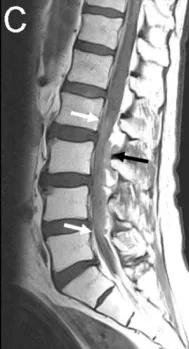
Magnetic resonance imaging (MRI) scan of the lumbar spine eight months after the onset of symptoms. T1-weighted. Images before and after contrast administration show mild contrast enhancing multilobular tumors in the epidural fat behind the dural sac at the level of L3-L4 (black arrows) and a dural sac filled with intradural tumors (white arrows). Note the absence of the normal cerebrospinal fluid signal in the dural sac below the medullary conus.
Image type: radiology (mri)